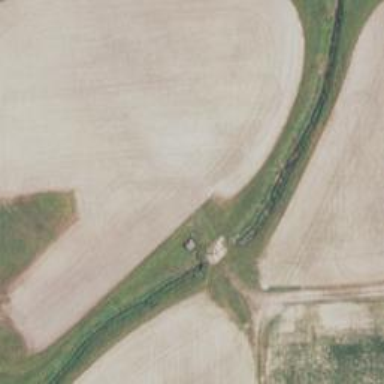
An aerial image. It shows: Culvert tunnel.